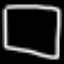
Label: square